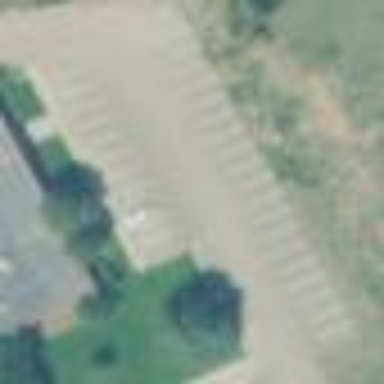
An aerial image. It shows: Parking area.